Question: i am trying to find if a checkbox([
is checked or not. till now i tried using the method used in <URL>.i am trying to see if there are any triangles in the image. if there is at least one triangle it means that the checkbox is checked. The problem i found is that, sometimes the outer rectangle is being detected instead of triangles. how should i ignore rectangle and detect only triangles
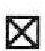
Answer: I think you don't even need to use hierarchy information, Just count the number of contours and use to classify your image.
I am giving a simple python implementation to view the individual contours.
Contour hierarchy representation in OpenCV has been explained here <URL>
'''
img = cv2.imread(r'D:/Image/cross.png')
gray = cv2.cvtColor(img, cv2.COLOR_BGR2GRAY)
ret,bw = cv2.threshold(gray,220,255,cv2.THRESH_BINARY_INV)
_,contours,hierarchy = cv2.findContours(bw, cv2.RETR_CCOMP,1)
cntLen = 10
ct = 0 #number of contours
for cnt in contours:
if len(cnt) > cntLen: #eliminate the noises
ct += 1
newimg = img.copy()
cv2.drawContours(newimg,[cnt],0,(0,0,255),2)
cv2.imshow('Win', newimg)
cv2.waitKey(0)
print('Total contours: ',ct)
'''